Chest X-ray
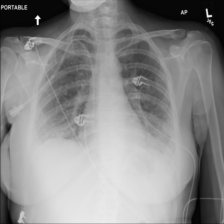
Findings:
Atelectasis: negative
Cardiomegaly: negative
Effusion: negative
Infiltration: positive
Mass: positive
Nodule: negative
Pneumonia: negative
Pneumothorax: negative
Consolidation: negative
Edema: negative
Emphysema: negative
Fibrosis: negative
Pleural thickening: negative
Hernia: negative